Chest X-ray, PA view. Patient: 56 years old, sex F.
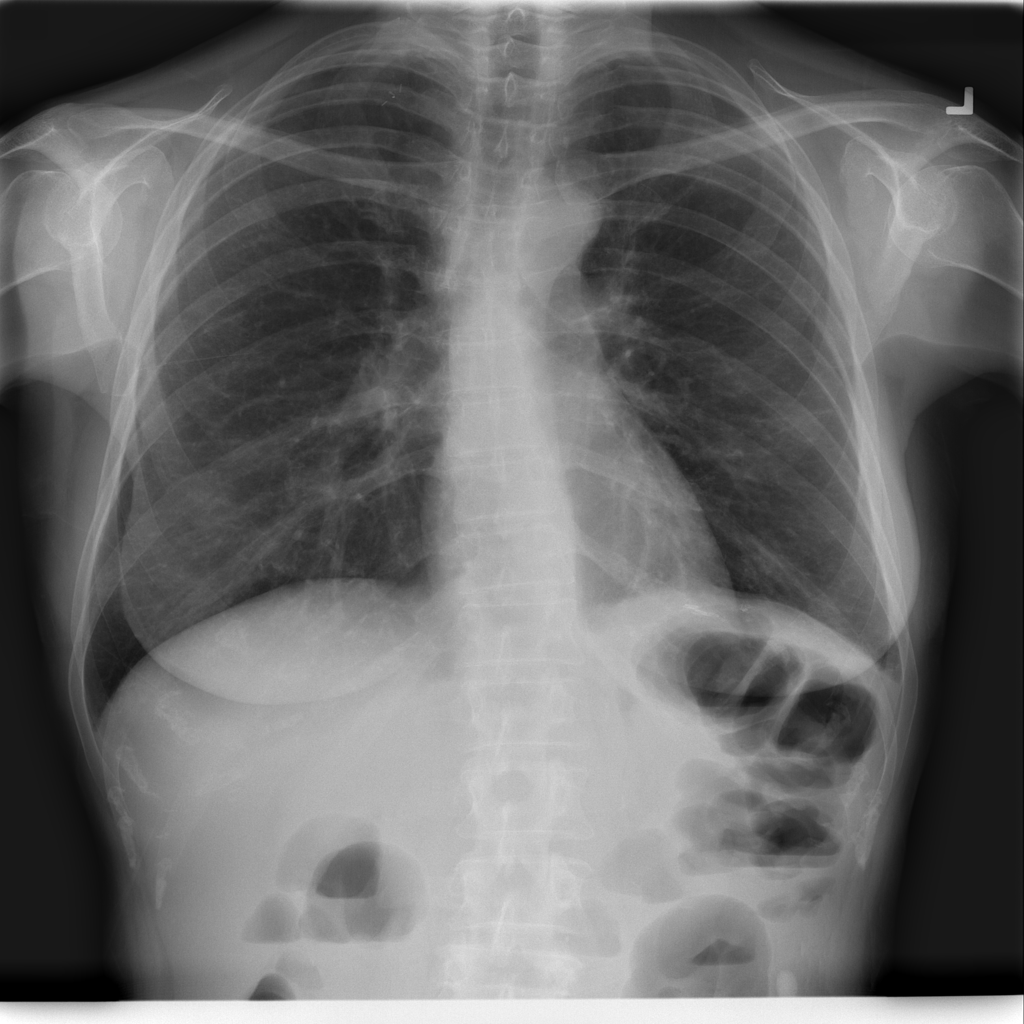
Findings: No Finding